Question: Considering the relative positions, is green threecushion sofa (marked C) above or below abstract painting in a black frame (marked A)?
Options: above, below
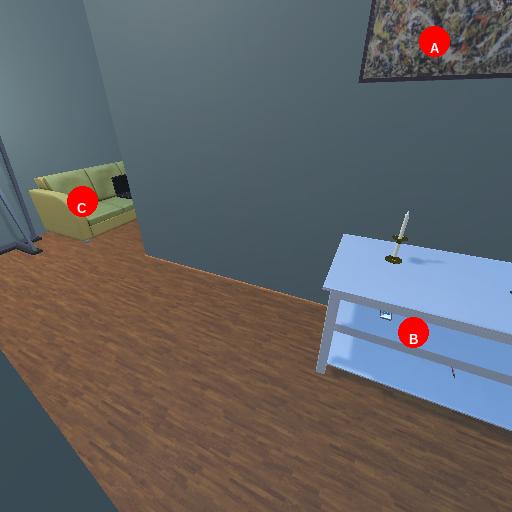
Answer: above